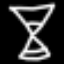
Label: hourglass